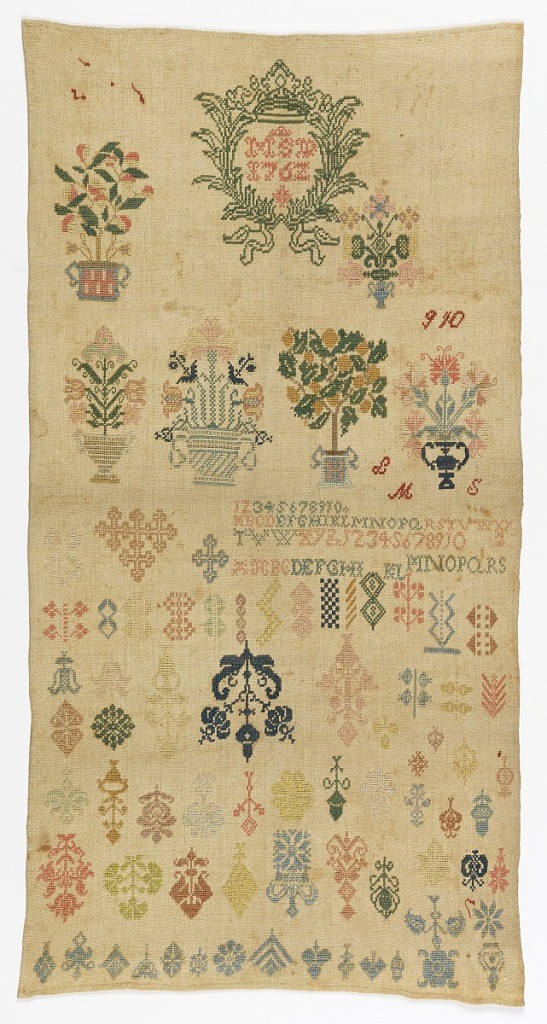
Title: Sampler
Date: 1762
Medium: silk embroidery on linen foundation Technique: embroidered in cross stitch on plain weave foundation
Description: Crowned initials and date framed with palm branches at the top; flowers and trees in pots, floral shapes at bottom.